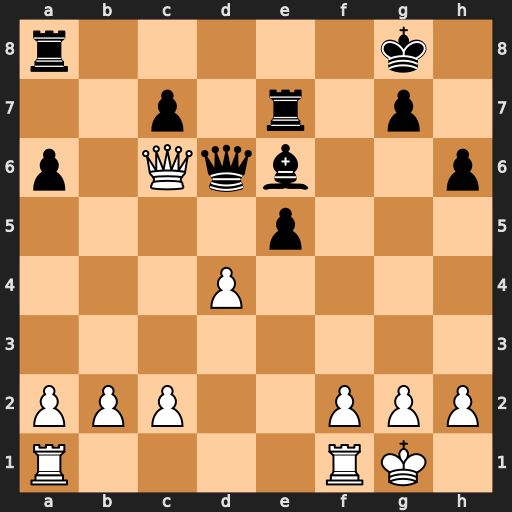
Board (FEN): r5k1/2p1r1p1/p1Qqb2p/4p3/3P4/8/PPP2PPP/R4RK1
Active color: w
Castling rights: -
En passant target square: -
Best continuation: Qxa8+